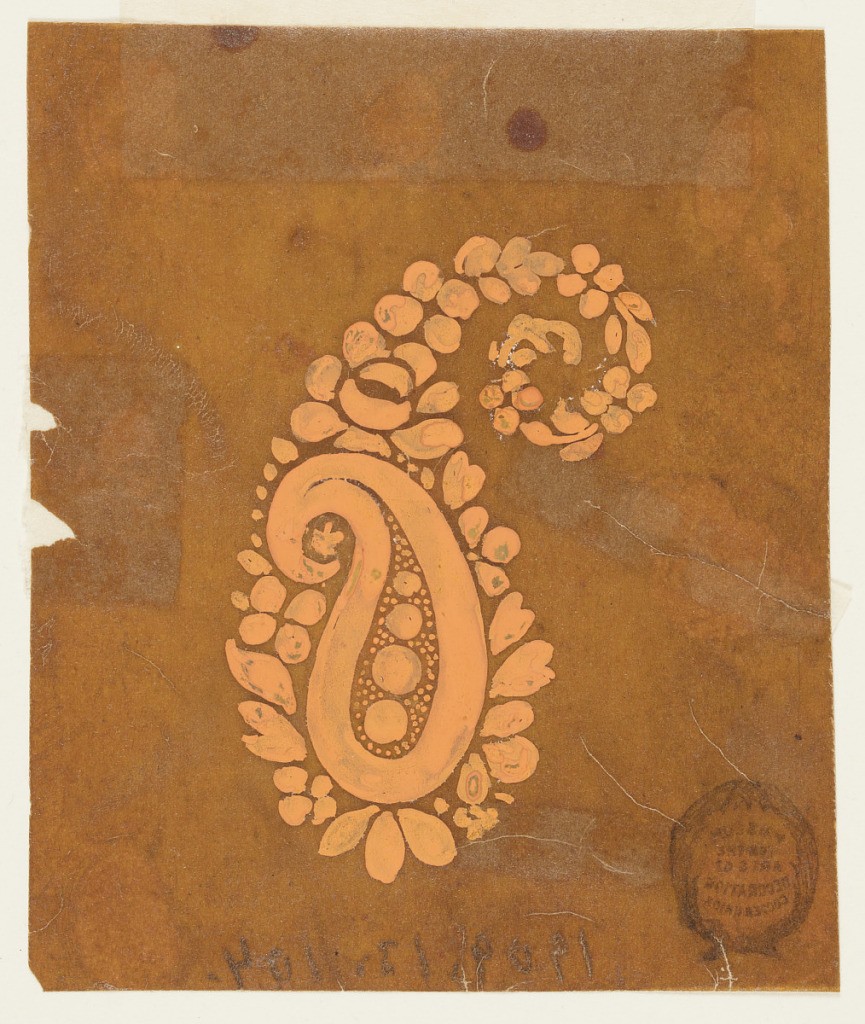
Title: Design for Woven Paisley
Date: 1825–40
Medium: Brush and orange-pink gouache on brown oiled translucent paper
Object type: Drawing
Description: Design for paisley (a woven Persian cone). Consists of a small cone that sits inside a larger one. The design for the larger cone contains flowers and leaves, while the smaller cone within contains a thick outline, with four circles against a dotted ground inside.